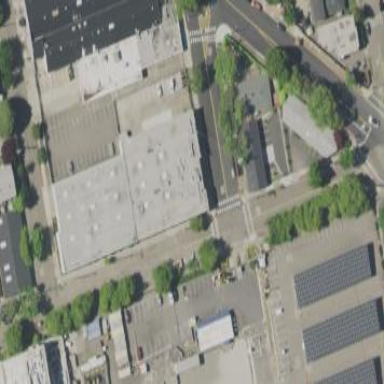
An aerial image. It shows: Commercial building.